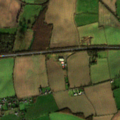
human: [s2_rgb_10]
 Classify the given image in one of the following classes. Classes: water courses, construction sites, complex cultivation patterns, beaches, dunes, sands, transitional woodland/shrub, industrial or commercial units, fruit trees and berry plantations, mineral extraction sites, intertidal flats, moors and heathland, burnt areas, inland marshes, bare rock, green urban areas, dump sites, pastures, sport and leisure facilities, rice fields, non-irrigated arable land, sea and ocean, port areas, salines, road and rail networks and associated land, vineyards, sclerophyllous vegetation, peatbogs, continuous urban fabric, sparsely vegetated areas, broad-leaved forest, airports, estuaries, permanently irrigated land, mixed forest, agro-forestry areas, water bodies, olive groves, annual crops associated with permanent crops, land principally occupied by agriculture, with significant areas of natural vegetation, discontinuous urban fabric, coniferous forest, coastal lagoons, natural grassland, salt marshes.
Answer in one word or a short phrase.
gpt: non-irrigated arable land, pastures